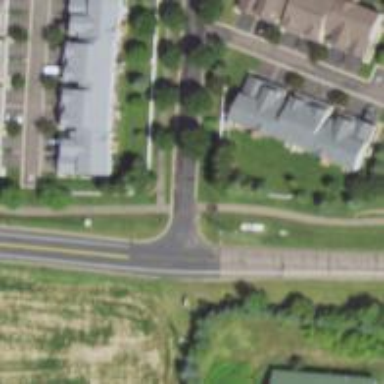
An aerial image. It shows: Unmarked asphalt crossing on cycleway road.